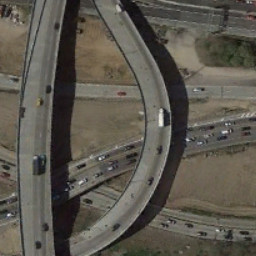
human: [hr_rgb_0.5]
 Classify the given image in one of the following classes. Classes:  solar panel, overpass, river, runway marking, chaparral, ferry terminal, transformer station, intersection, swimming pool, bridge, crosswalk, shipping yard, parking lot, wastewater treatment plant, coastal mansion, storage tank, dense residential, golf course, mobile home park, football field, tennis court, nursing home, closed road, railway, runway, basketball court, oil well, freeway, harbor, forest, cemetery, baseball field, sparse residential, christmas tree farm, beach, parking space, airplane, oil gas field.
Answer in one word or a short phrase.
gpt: overpass